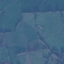
Land use / land cover: Pasture